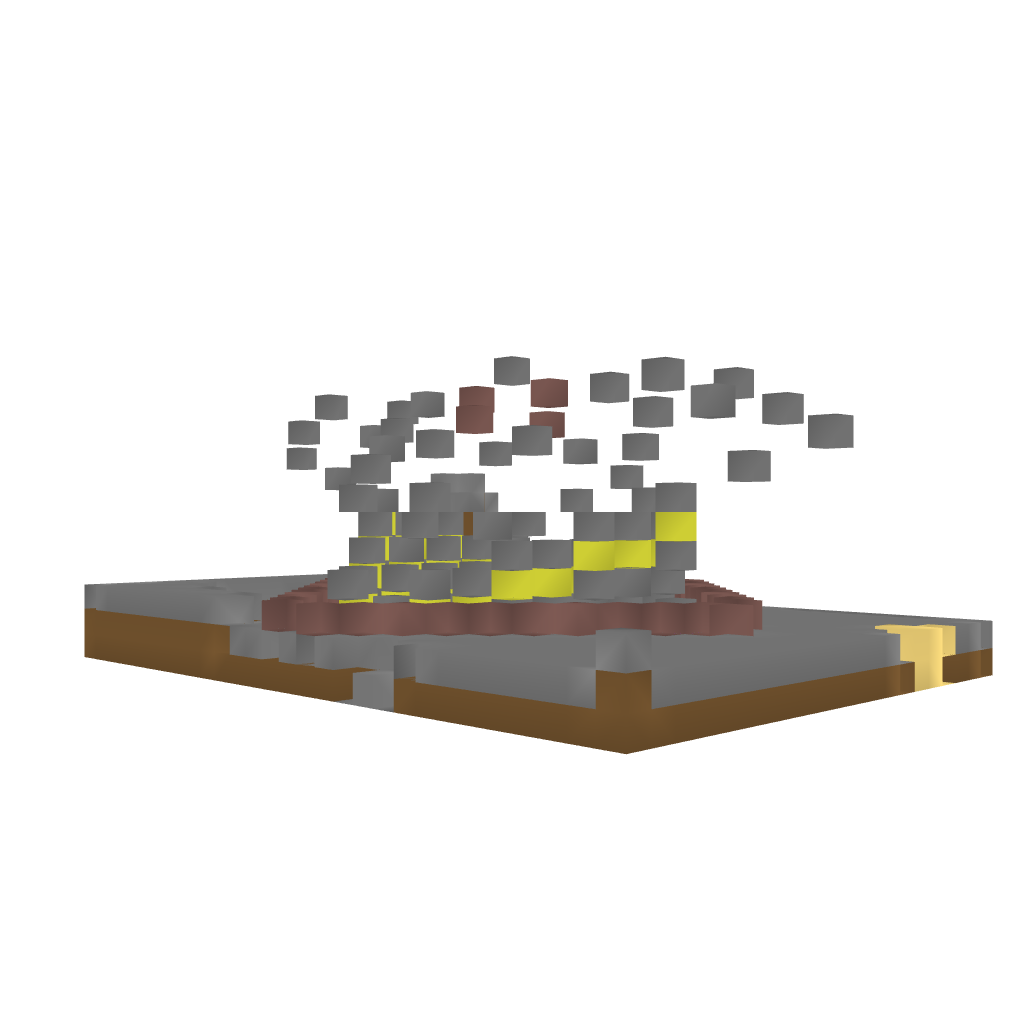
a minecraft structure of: Symmetry Parkour 2 blocks of earth and a lot of randomly placed blocks